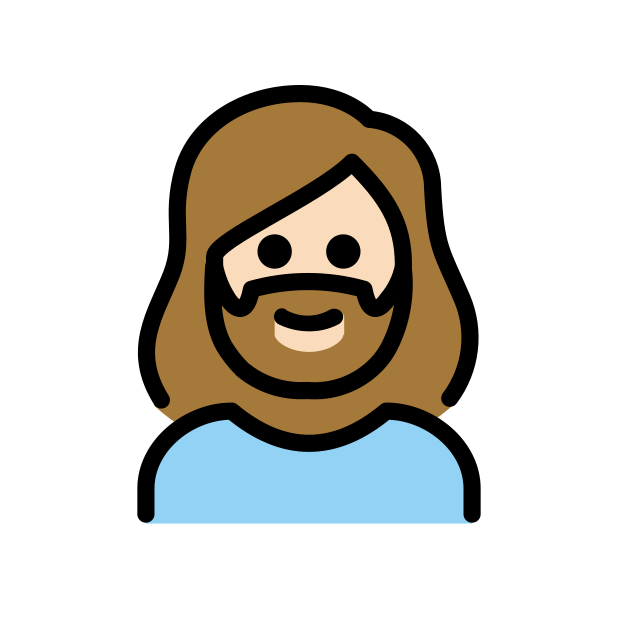
woman: light skin tone, beard